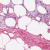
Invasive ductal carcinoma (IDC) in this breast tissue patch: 0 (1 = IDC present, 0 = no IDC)